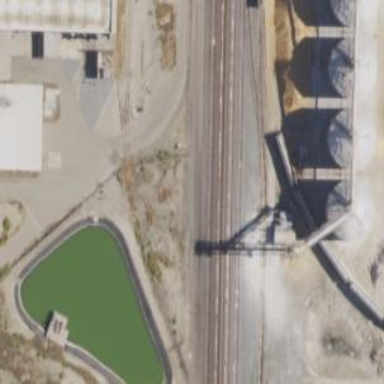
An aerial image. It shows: Railway siding for service.